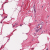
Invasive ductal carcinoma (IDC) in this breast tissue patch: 0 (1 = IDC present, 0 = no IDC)